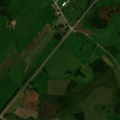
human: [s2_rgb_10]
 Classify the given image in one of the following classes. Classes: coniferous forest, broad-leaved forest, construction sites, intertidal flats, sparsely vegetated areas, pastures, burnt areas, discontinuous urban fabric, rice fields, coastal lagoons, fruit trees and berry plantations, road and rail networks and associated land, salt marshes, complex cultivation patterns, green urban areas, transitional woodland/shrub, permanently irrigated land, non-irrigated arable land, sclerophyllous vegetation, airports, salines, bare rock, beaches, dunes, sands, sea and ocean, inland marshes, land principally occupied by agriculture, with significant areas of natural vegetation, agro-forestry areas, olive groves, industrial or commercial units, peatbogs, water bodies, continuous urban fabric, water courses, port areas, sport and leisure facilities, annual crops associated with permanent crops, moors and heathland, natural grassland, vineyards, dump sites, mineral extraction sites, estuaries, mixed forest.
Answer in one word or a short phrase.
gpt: non-irrigated arable land, pastures, complex cultivation patterns, land principally occupied by agriculture, with significant areas of natural vegetation